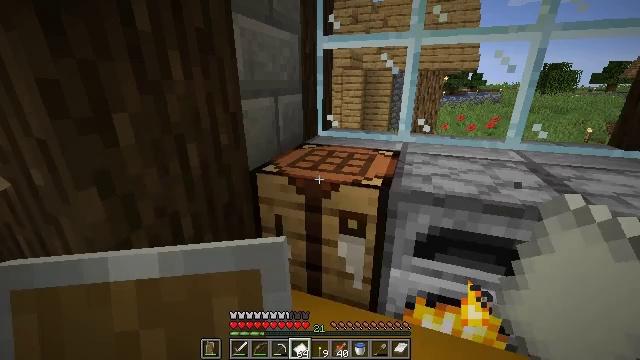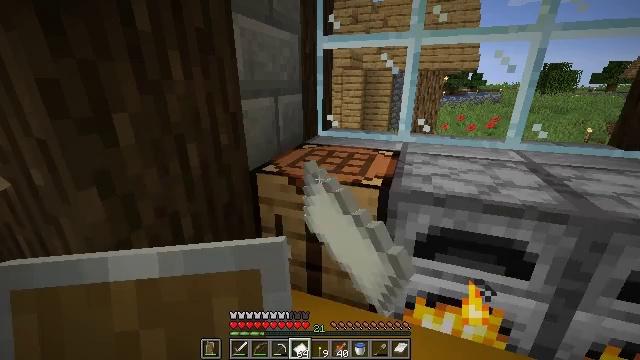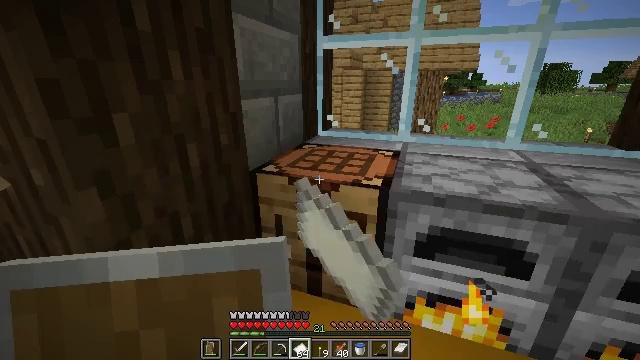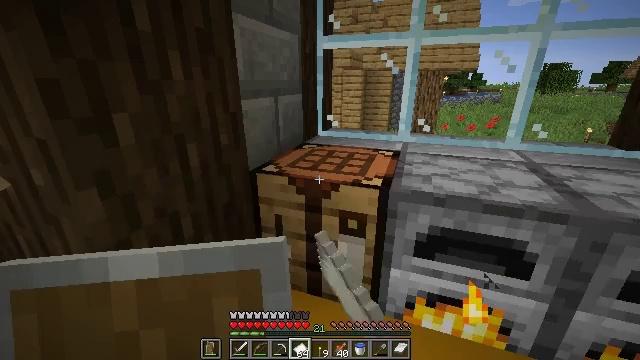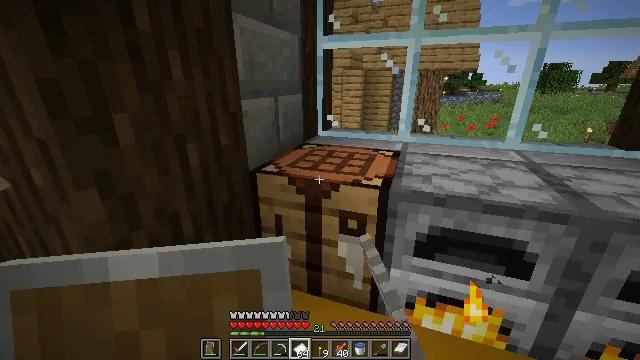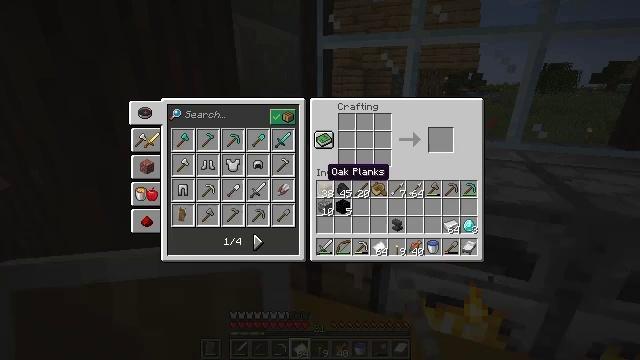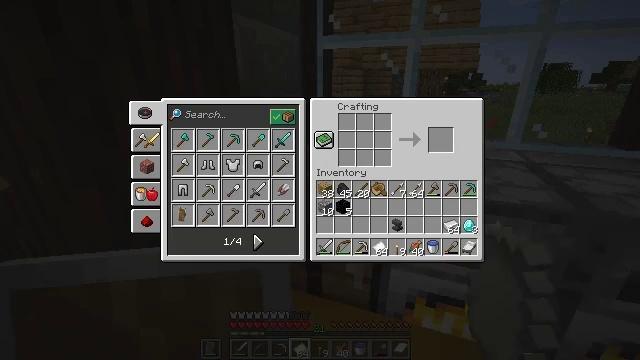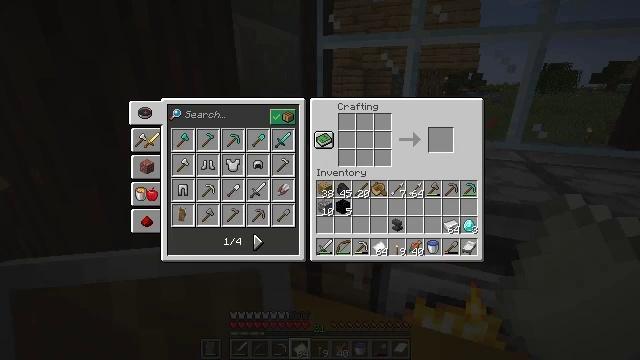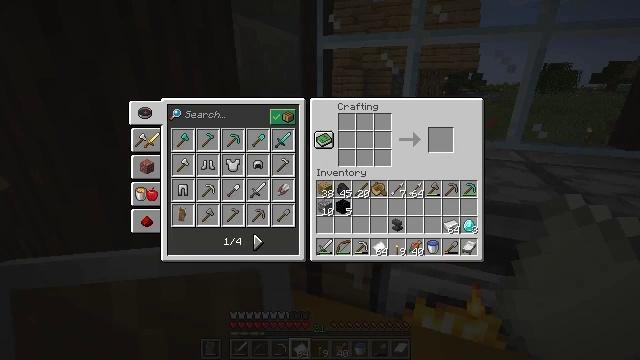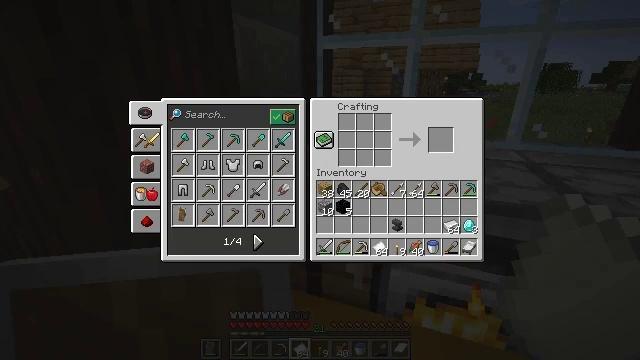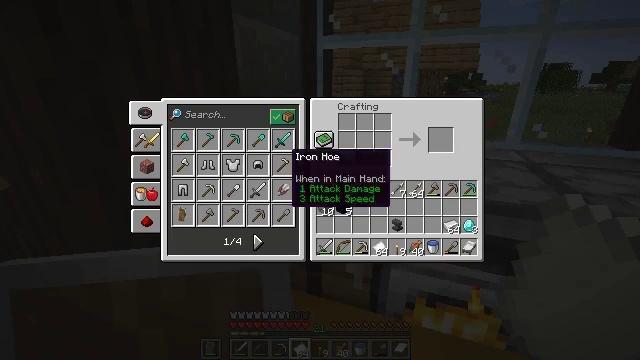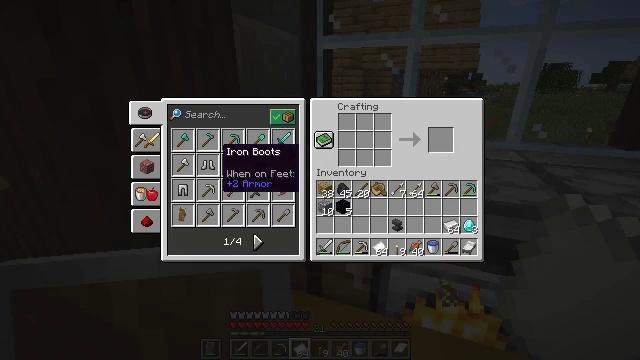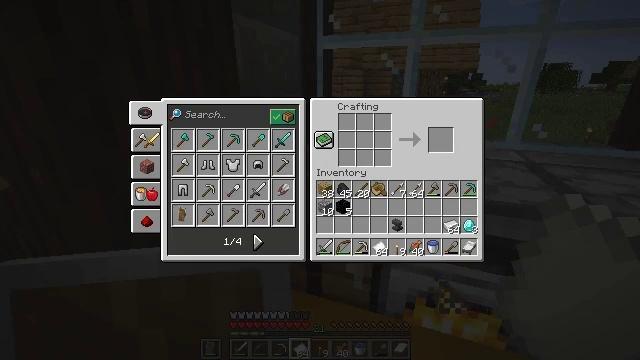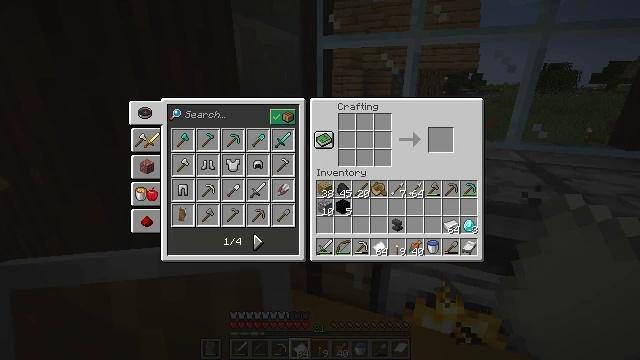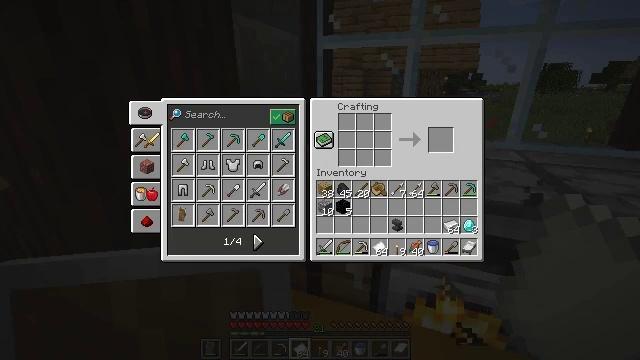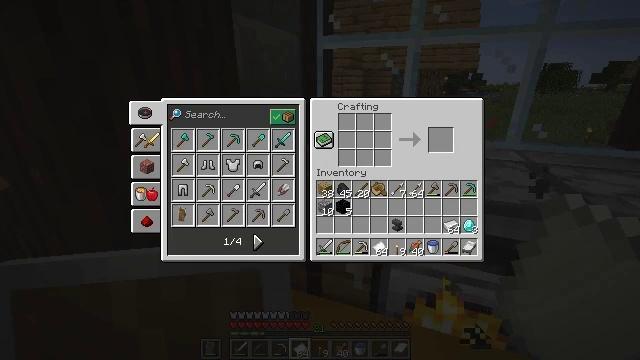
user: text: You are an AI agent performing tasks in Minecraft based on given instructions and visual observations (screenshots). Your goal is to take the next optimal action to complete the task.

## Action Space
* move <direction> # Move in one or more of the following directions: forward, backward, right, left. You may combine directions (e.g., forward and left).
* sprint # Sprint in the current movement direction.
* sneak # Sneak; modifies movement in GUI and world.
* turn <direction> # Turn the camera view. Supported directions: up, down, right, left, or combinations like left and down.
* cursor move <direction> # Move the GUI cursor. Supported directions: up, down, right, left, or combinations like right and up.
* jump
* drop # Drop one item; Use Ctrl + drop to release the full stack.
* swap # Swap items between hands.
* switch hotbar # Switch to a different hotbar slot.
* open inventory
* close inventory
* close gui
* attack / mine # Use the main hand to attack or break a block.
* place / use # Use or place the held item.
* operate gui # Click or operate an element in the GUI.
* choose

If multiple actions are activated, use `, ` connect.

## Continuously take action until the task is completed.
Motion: motion action
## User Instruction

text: Get an iron block by arranging iron ingots in the crafting table.
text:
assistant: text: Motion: use / place
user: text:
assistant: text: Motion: no_op
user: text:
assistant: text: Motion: no_op
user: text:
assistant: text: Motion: no_op
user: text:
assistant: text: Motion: no_op
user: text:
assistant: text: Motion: no_op
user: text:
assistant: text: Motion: no_op
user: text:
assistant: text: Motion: no_op
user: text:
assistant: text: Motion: cursor move left
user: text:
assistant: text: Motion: cursor move left and up
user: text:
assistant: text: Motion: cursor move left
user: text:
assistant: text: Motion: cursor move left and down
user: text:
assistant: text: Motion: sneak, cursor move left and down
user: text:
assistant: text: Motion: sneak
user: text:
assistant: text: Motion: cursor move down
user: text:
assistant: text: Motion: cursor move right and up
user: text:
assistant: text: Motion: cursor move right and up
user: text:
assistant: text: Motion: operate gui
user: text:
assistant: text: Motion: operate gui
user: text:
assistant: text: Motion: no_op
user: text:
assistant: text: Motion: sneak, cursor move right and up
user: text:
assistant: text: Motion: sneak, cursor move right and up
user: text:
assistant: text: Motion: sneak, cursor move right and up
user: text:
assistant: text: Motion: sneak, cursor move down
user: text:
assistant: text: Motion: sneak, cursor move left and down
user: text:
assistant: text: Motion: sneak, cursor move left
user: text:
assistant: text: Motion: sneak
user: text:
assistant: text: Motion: sneak, operate gui
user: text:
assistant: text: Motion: sneak, operate gui
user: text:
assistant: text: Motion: sneak